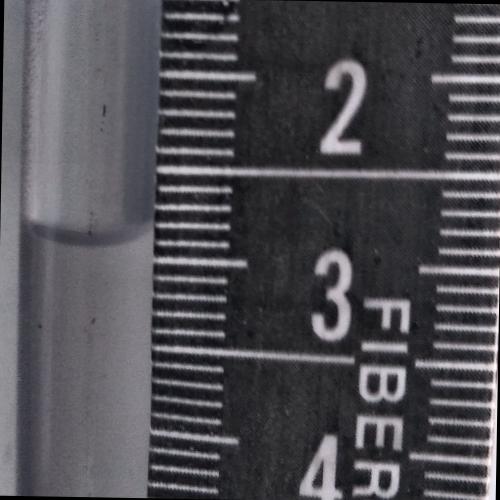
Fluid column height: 2.1 cm